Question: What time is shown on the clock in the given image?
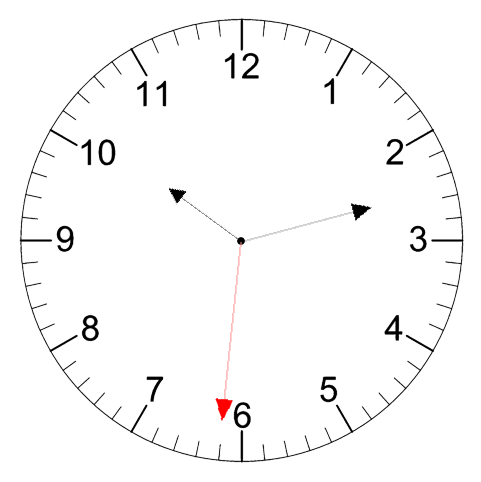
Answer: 10:12:31